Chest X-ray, AP view. Patient: 23 years old, sex M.
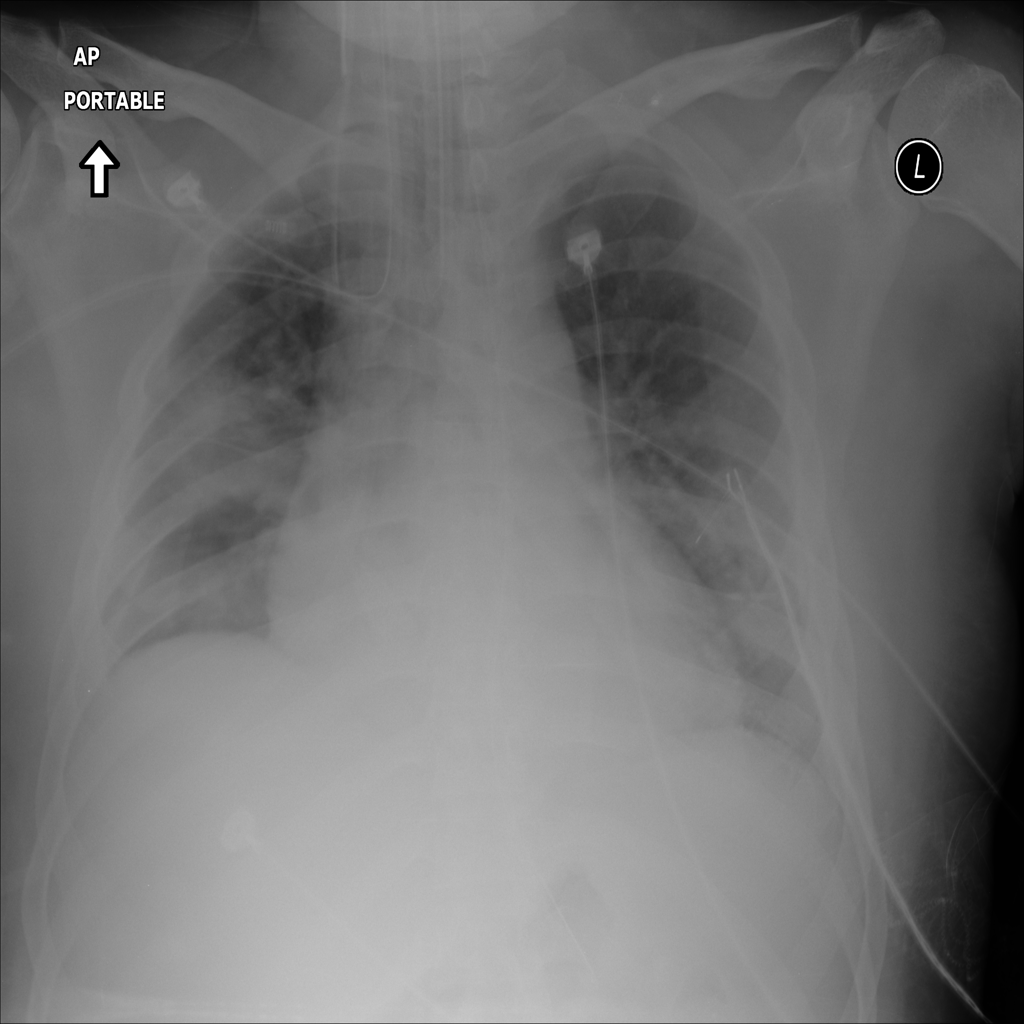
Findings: Cardiomegaly, Effusion, Infiltration